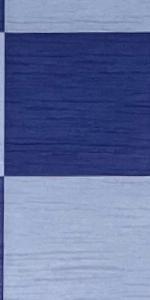
Label: Empty